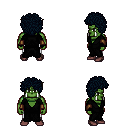
a pixel art fantasy rpg character, male body template, orc, green skin, gray robe, white pants, raven curly afro hairstyle, cloth bracers, maroon shoes, four views (front, back, left, right), 2x2 character sprite sheet, small pixel art, hard edges, no anti-aliasing